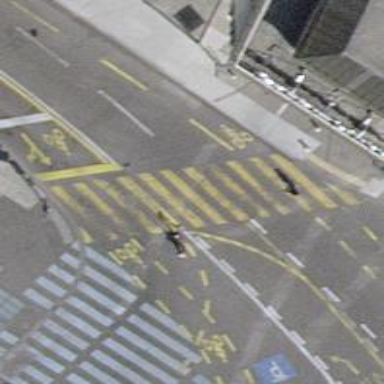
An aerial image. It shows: Secondary road with separate sidewalk. There is bus lane on the left and shared bus/cycle lane on the left.